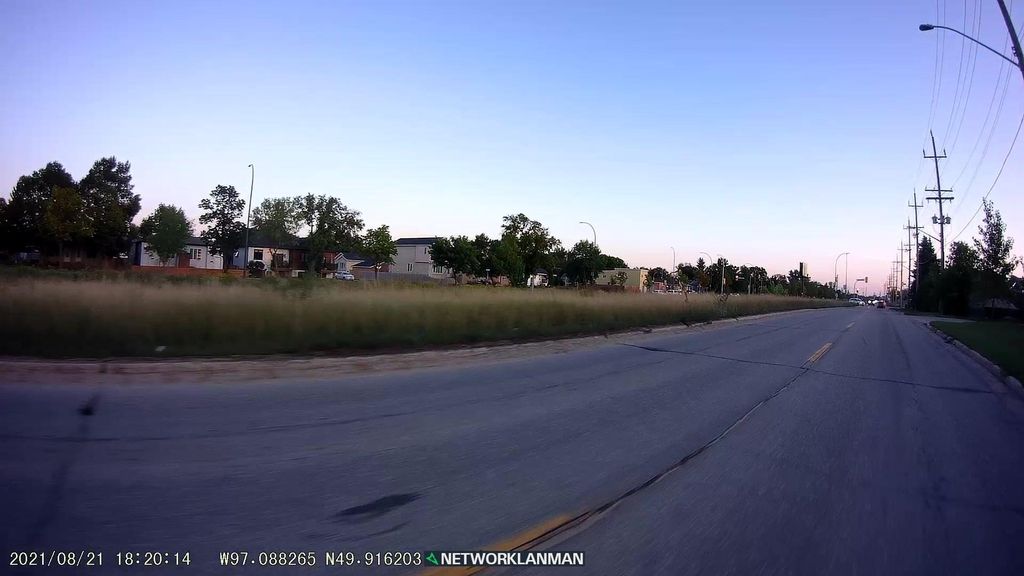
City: winnipeg